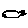
Label: fish